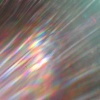
Label: sunburn